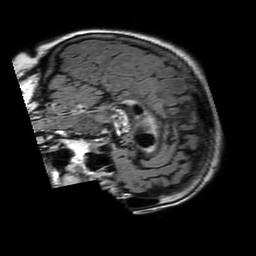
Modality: FLAIR
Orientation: sagittal
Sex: female
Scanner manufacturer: philips
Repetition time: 11 s
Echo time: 0.125 s